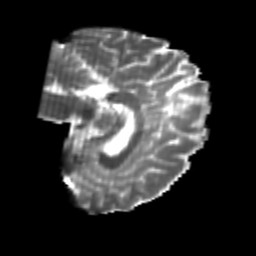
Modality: T2w
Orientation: sagittal
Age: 22
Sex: female
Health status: healthy
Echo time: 0.074 s